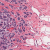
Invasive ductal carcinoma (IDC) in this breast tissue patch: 1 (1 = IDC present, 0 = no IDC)